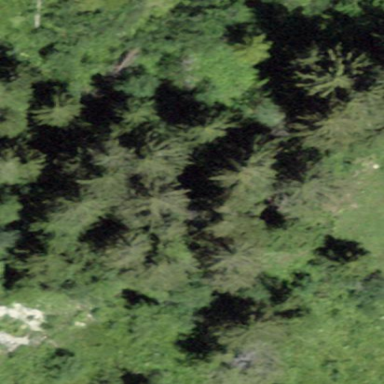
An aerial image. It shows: Forest area.